Interaction volume radius: 5 \u00c5
Interaction volume height: 10 \u00c5
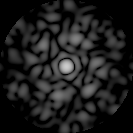
Disorder parameter: 0.7819